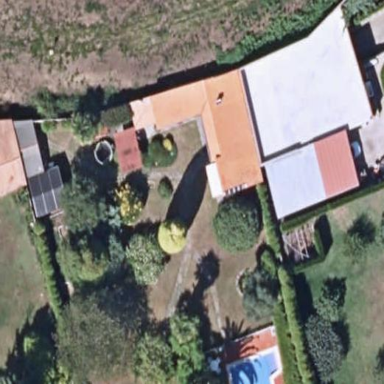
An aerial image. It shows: Simple house.